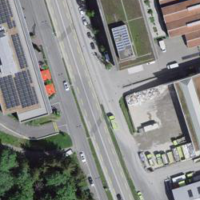
EUNIS habitat code: 54
Species observed at this site:
Eristalis pertinax